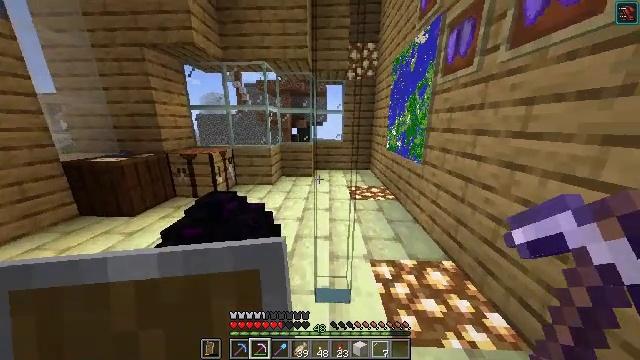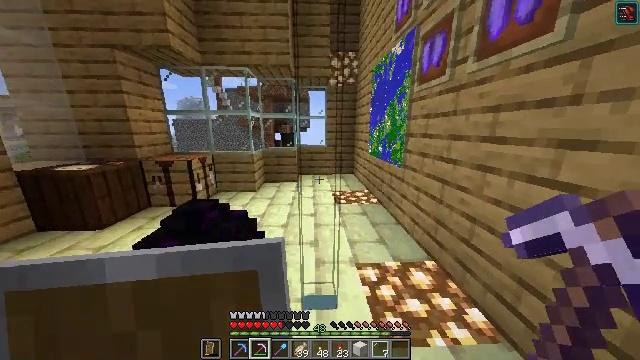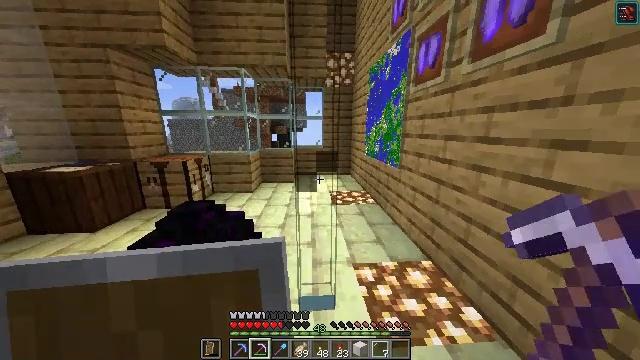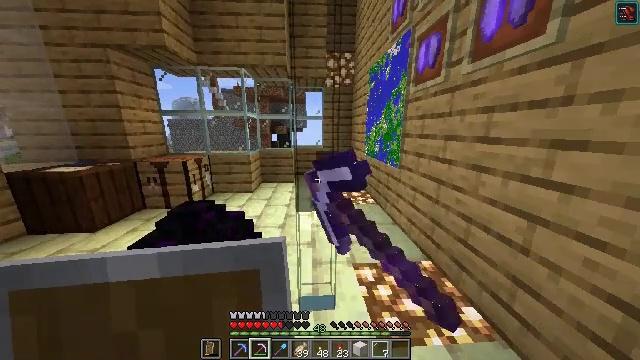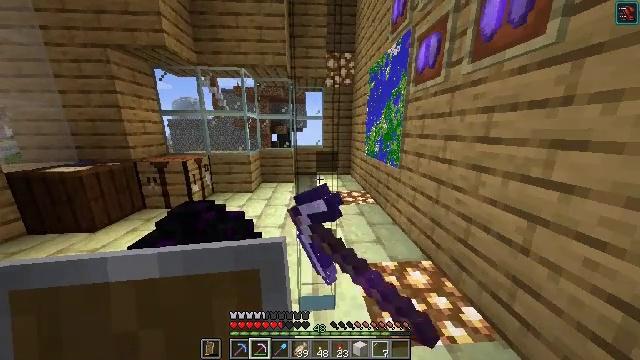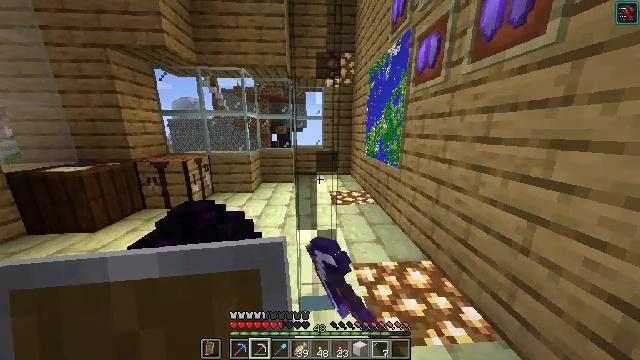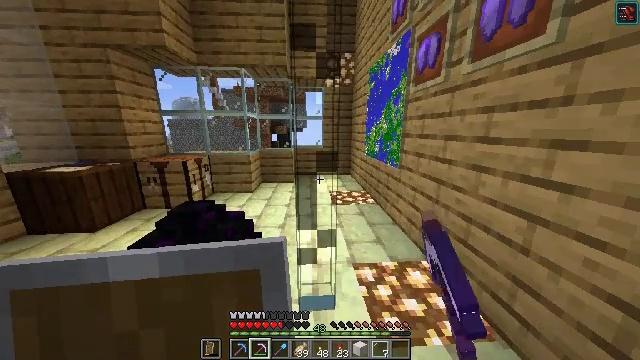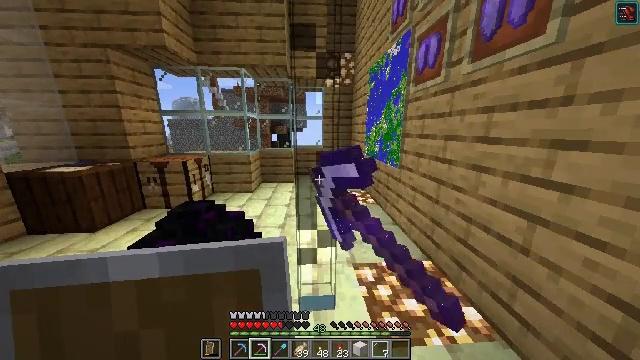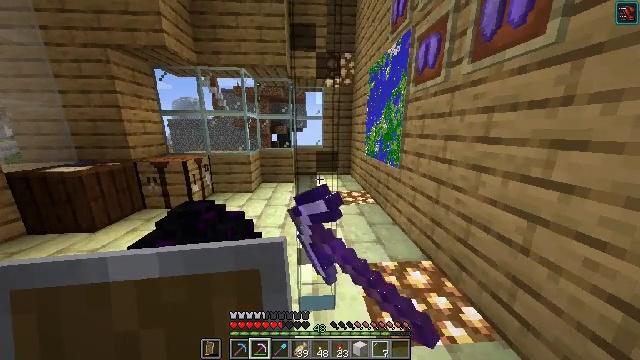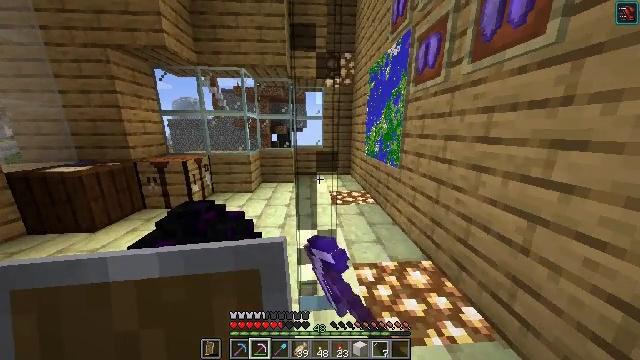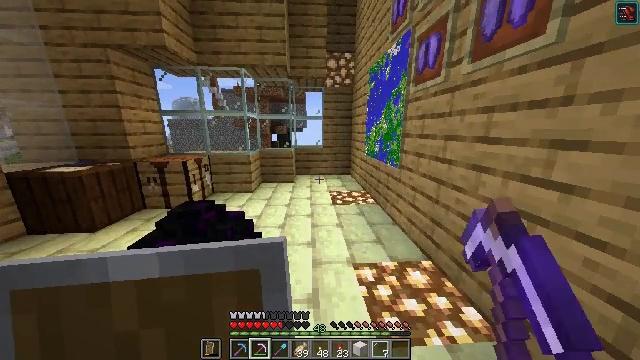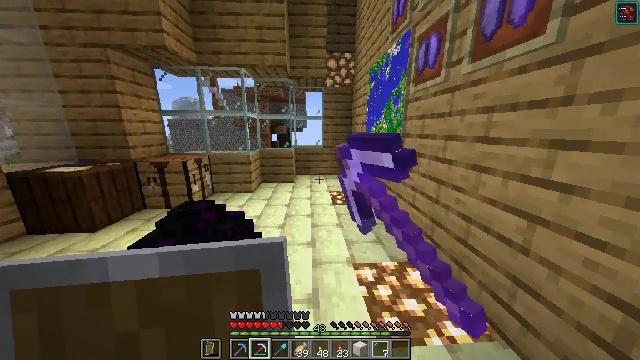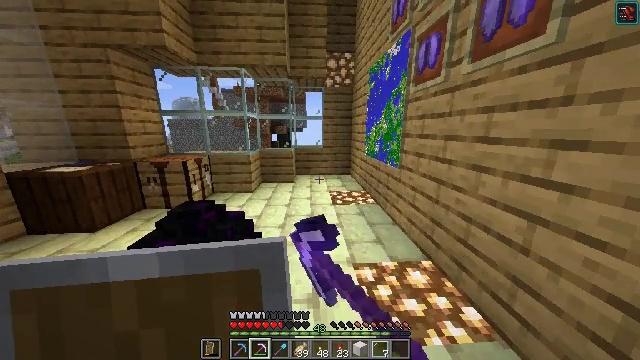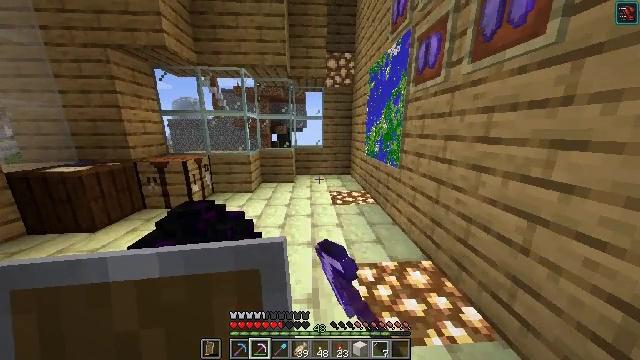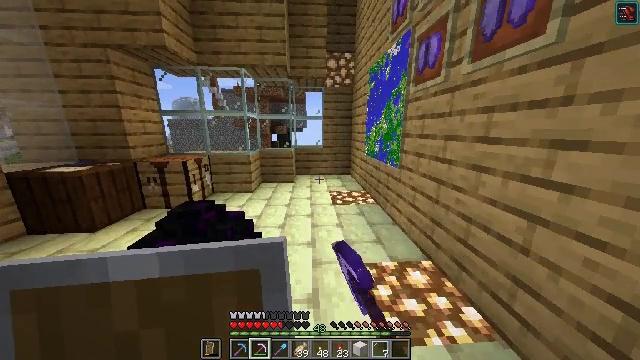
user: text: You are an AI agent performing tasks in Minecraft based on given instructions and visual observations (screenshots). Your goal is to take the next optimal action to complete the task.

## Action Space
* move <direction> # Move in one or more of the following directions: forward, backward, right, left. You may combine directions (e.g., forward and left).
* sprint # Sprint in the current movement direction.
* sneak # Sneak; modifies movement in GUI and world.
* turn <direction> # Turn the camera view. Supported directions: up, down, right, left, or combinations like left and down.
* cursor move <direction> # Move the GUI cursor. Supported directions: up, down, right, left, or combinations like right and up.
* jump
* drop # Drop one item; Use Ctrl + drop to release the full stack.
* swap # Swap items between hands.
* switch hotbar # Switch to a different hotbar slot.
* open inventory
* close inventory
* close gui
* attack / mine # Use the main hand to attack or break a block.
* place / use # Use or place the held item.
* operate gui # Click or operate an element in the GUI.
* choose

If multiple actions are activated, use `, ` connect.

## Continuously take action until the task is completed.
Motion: motion action
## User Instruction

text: Collect fragments by breaking the glass pane.
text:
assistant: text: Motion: turn right and up
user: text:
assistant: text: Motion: attack / mine
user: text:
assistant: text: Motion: attack / mine
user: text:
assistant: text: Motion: attack / mine
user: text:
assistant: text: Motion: attack / mine
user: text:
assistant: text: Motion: attack / mine
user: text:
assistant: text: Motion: attack / mine
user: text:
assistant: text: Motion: attack / mine
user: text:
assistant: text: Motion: attack / mine
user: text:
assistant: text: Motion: attack / mine
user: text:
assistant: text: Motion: attack / mine
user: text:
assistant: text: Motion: attack / mine
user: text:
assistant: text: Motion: attack / mine
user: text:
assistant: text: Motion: attack / mine
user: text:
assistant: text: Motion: no_op